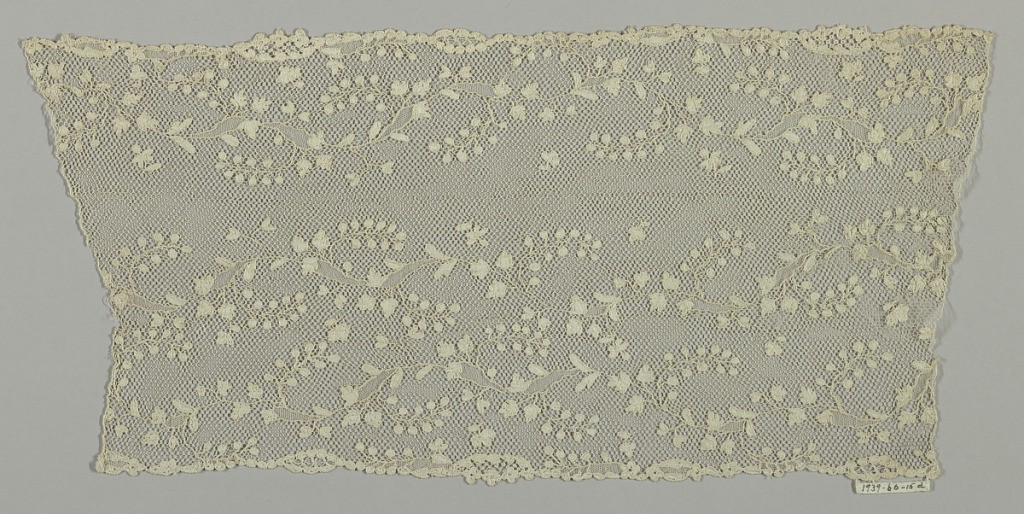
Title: Trimming
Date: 18th century
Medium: linen Technique: needle lace, six-sided reworked ground
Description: Serpentine floral pattern.